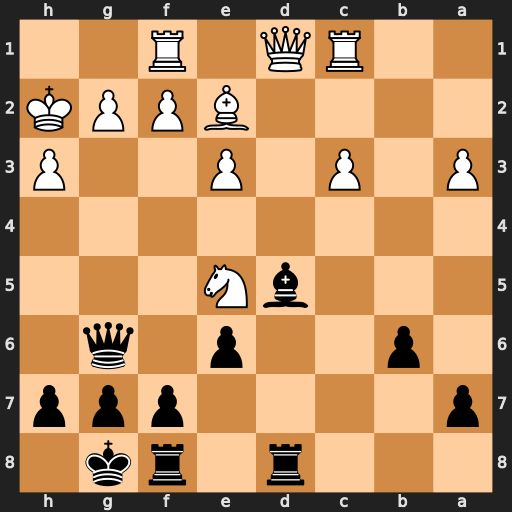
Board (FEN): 3r1rk1/p4ppp/1p2p1q1/3bN3/8/P1P1P2P/4BPPK/2RQ1R2
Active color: b
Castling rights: -
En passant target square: -
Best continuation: Qxg2#